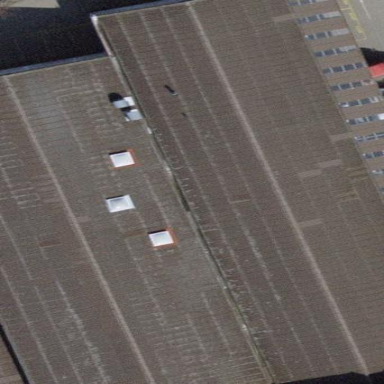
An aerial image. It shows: Industrial building with gabled roof.